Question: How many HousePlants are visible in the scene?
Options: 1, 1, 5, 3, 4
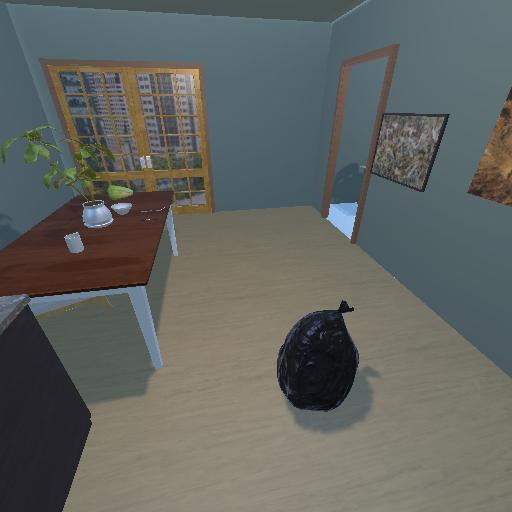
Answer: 1